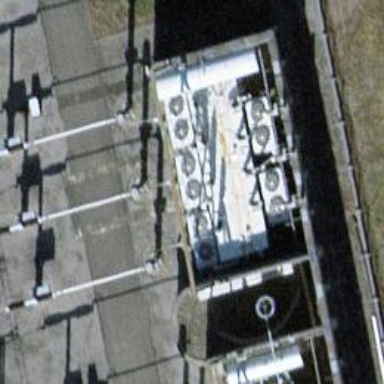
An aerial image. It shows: Transformer is shown.